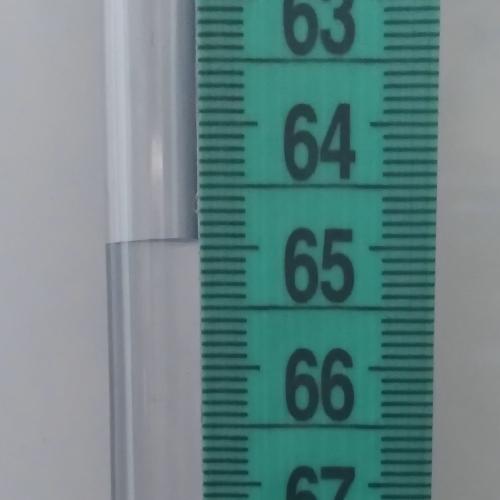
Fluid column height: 64.9 cm